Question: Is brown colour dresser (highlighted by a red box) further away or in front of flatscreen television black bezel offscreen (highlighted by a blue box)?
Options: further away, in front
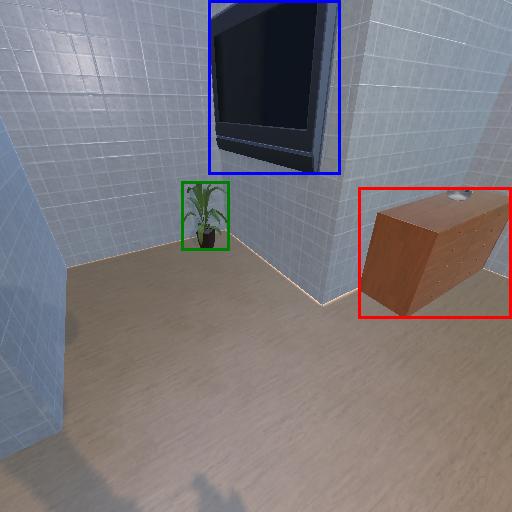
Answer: further away